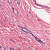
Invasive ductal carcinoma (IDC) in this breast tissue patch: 1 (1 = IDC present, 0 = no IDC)